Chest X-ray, PA view. Patient: 35 years old, sex M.
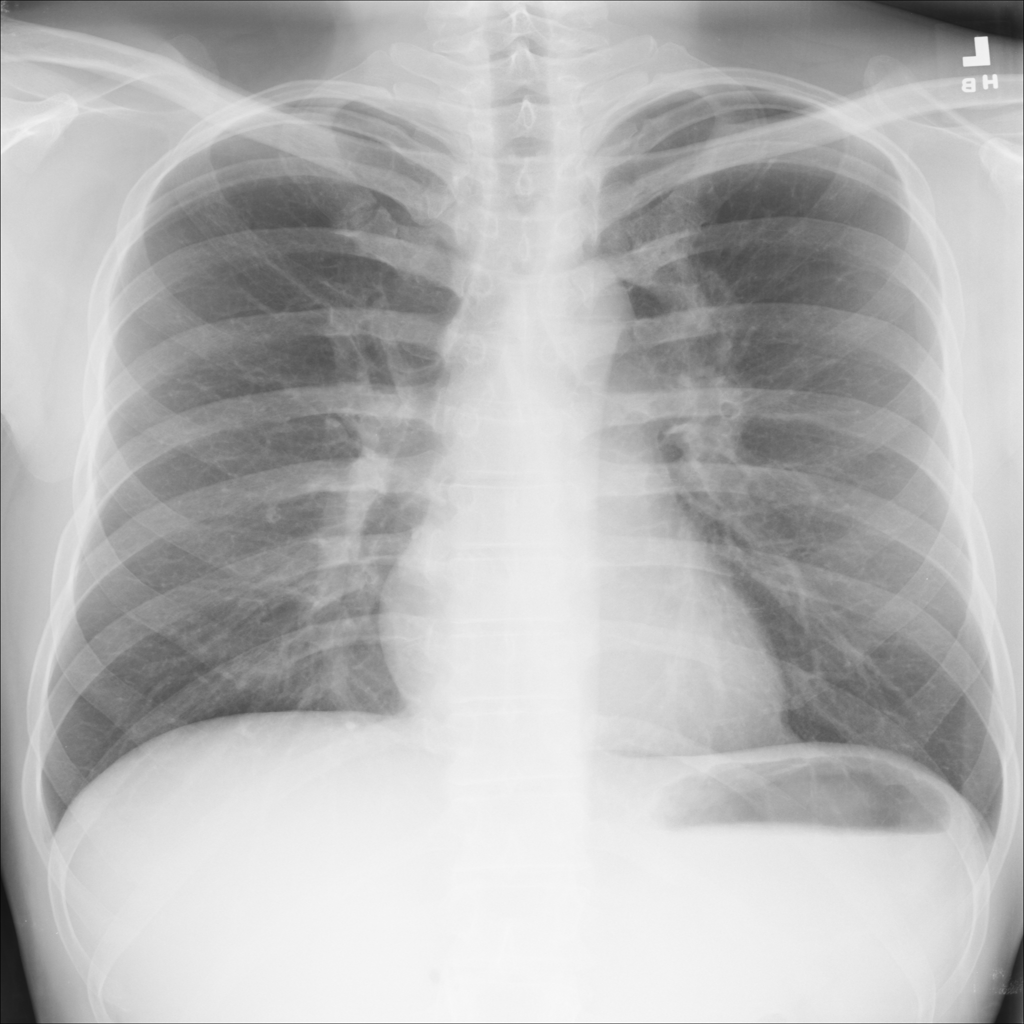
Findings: No Finding